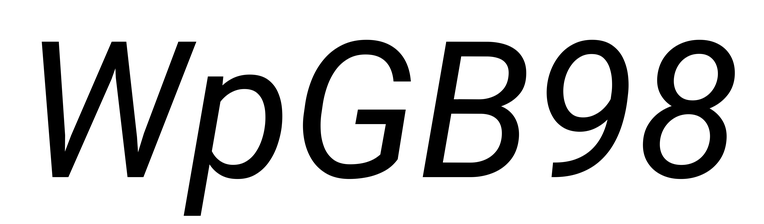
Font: Roboto-Italic_Italic